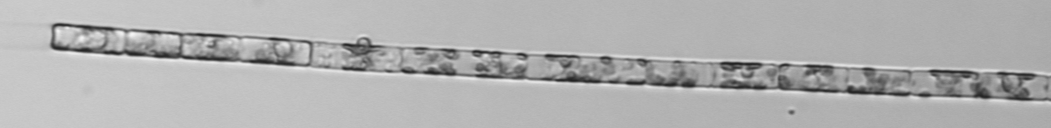
Label: Guinardia_delicatula